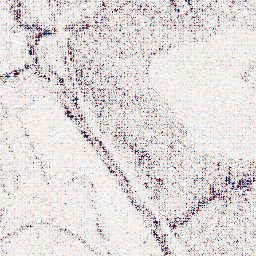
Category: wavelet
Decomposition family: wavelet_biorthogonal
Decomposition parameters: wavelet: bior4.4
level: 1
Upsampling method: linear_exact
Upsampling parameters: scale: 8
Upsampling scale: 8